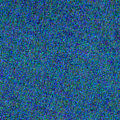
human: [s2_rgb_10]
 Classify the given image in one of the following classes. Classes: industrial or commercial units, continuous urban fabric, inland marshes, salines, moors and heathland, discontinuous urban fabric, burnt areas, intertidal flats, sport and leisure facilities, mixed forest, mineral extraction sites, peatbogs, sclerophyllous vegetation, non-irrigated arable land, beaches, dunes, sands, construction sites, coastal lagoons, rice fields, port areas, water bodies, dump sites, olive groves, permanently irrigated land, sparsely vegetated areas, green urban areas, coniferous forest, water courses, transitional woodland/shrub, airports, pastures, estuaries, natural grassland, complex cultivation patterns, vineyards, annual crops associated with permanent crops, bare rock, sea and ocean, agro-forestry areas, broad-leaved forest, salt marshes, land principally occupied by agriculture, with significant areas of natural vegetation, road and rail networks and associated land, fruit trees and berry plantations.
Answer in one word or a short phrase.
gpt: water bodies